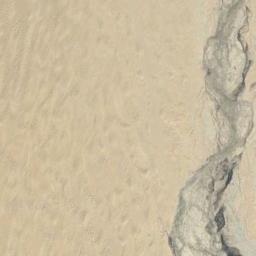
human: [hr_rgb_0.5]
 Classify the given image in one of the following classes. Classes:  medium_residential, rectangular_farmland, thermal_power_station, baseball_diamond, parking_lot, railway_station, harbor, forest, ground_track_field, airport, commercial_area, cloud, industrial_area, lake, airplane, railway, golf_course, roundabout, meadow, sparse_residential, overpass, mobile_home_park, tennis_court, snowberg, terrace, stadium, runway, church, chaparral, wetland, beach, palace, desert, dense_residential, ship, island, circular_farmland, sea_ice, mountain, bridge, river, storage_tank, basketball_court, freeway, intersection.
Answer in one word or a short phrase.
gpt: desert